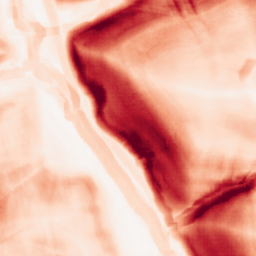
Category: morphological
Decomposition family: morphological_gradient
Decomposition parameters: size: 10
shape: square
Upsampling method: sinc_hamming
Upsampling parameters: scale: 2
kernel_size: 4
Upsampling scale: 2